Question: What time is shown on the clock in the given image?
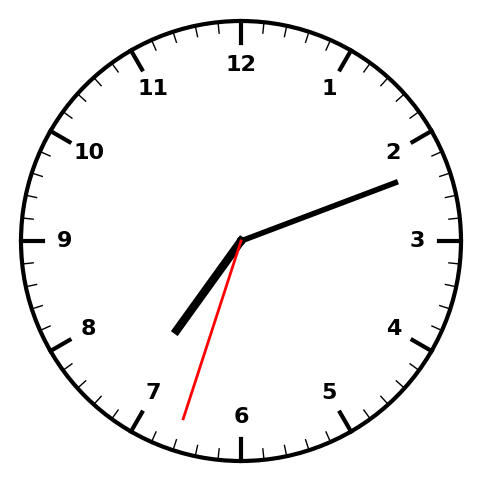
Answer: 07:11:33